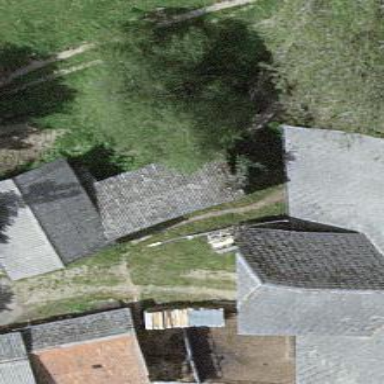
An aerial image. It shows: Shed.